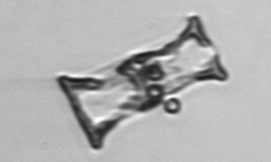
Label: Eucampia